Question: For Source: OLE DB Source - Sql Command
'''
SELECT -- The destination table Id has IDENTITY(1,1) so I didn't take it here
[GsmUserId]
,[GsmOperatorId]
,[SenderHeader]
,[SenderNo]
,[SendDate]
,[ErrorCodeId]
,[OriginalMessageId]
,[OutgoingSmsId]
,24 AS [MigrateTypeId] --This is a static value
FROM [MyDb].[migrate].[MySource] WITH (NOLOCK)
'''
---
To Destination: OLE DB Destination

Takes 5 or more minutes to insert 1.000.000 data. I even 'Check Constraints'
Then, with the SSIS configurations I wanted to test it with another table exactly the same as the Destination table. So, I the table (with the same constrains except the inside data) and named as 'dbo.MyDestination'.
But it takes about 30 seconds or less to complete the SAME data with the same amount of Data.
Why is it significantly faster with the test table and not the original table? Is it because the original table already has 107.000.000 data?
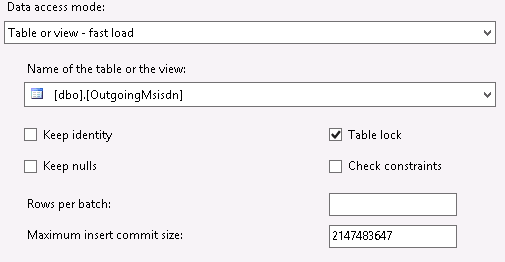
Answer: Check for indexes/triggers/constraints etc. on your destination table. These may slow things down considerably.
Check OLE DB connection manager's Packet Size, set it appropriately, you can follow <URL> to set it to right value.
If you are familiar with of SQL Server Profiler, then use it to get more insight especially what happens when you use re-created table to insert data against original table.